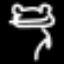
Label: frog